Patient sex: F
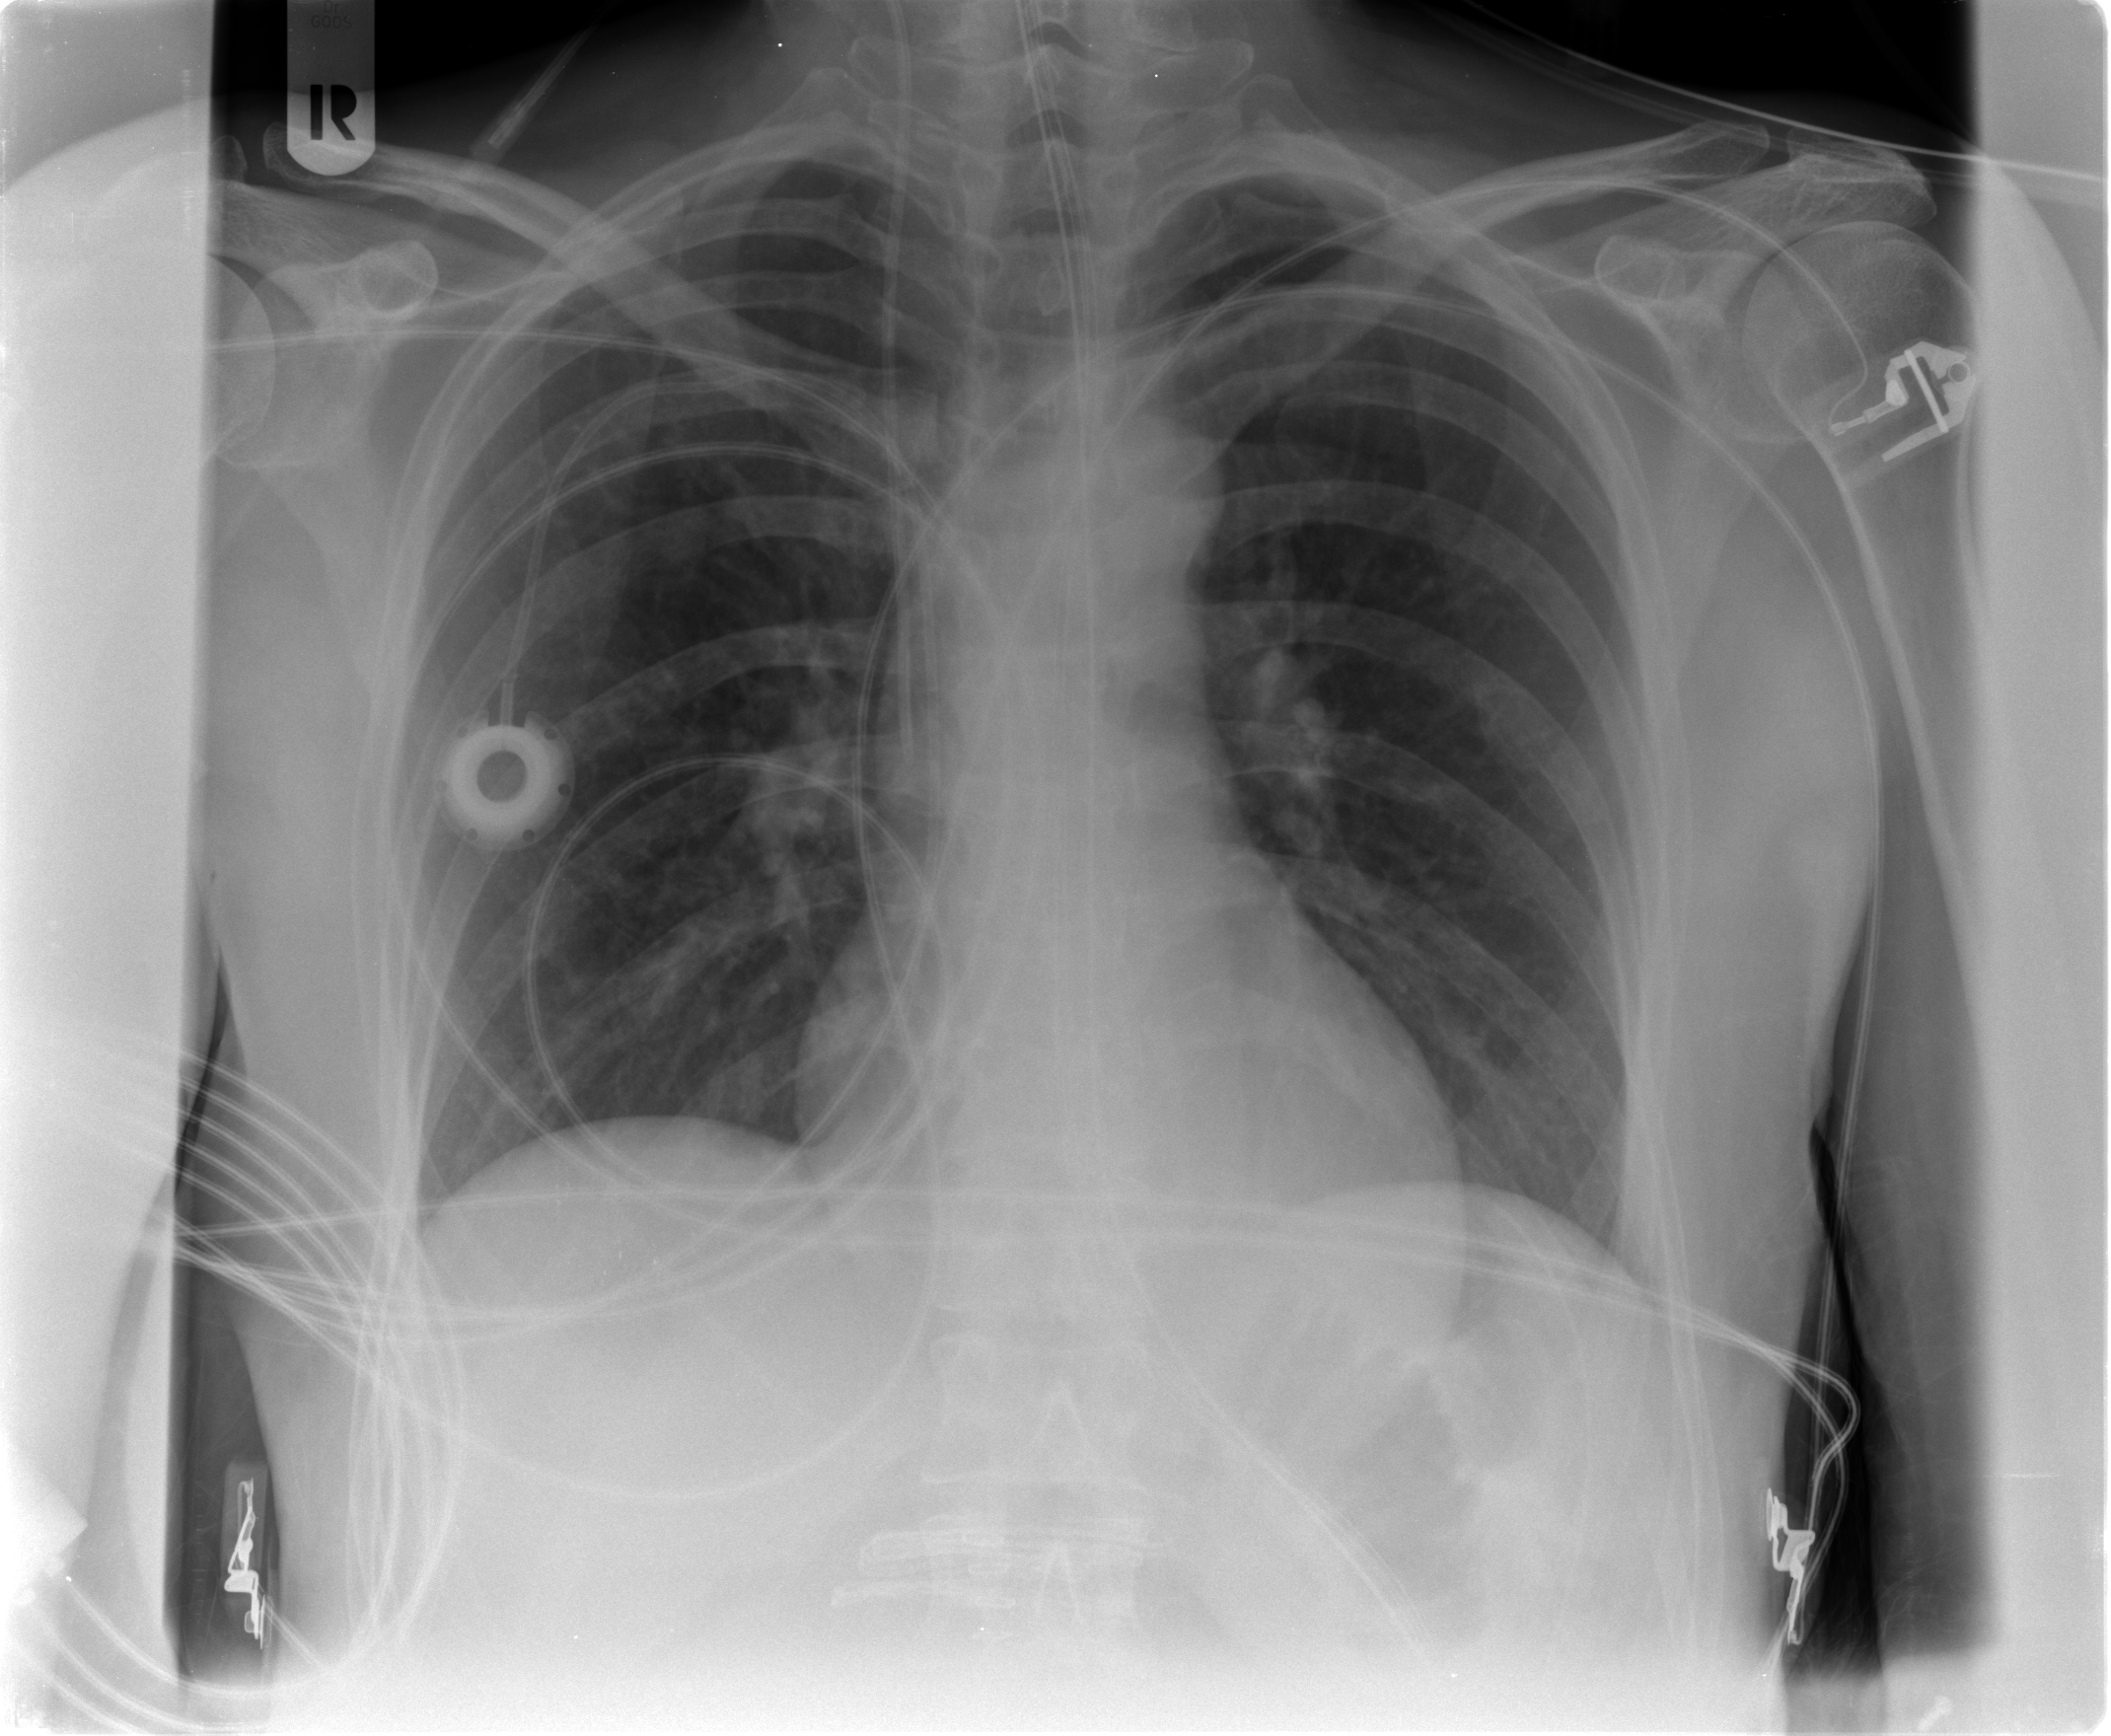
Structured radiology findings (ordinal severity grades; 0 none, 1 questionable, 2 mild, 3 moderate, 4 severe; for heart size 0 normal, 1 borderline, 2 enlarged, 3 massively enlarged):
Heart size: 0
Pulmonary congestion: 1
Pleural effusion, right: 0
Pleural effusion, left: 0
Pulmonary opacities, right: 0
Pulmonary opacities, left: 0
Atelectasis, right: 2
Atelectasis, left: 0